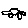
Label: car